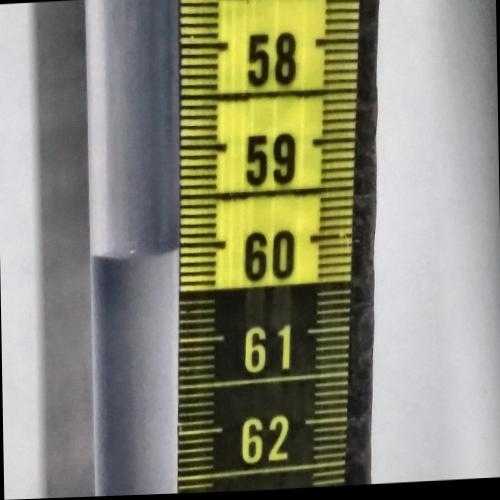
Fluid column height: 60.0 cm